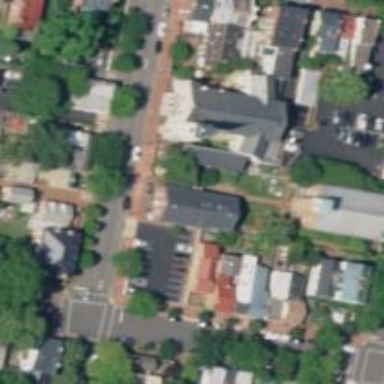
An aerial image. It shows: Sidewalk.